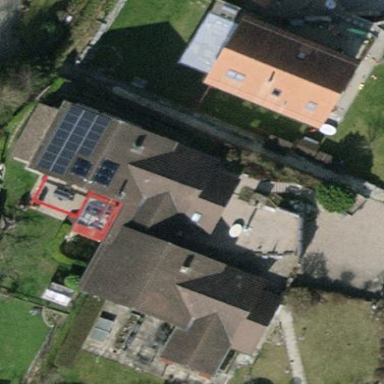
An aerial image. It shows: House with tiled roof.